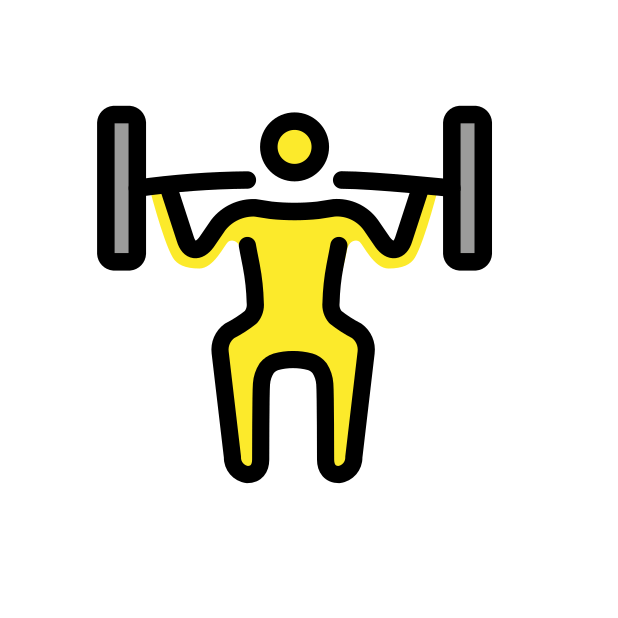
man lifting weights